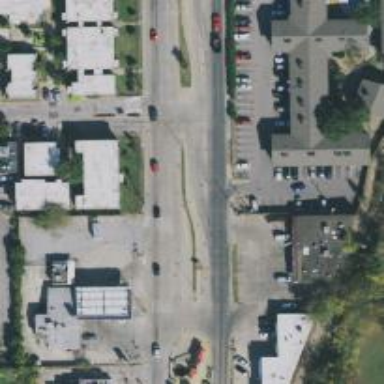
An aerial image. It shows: Secondary road with separate sidewalks.